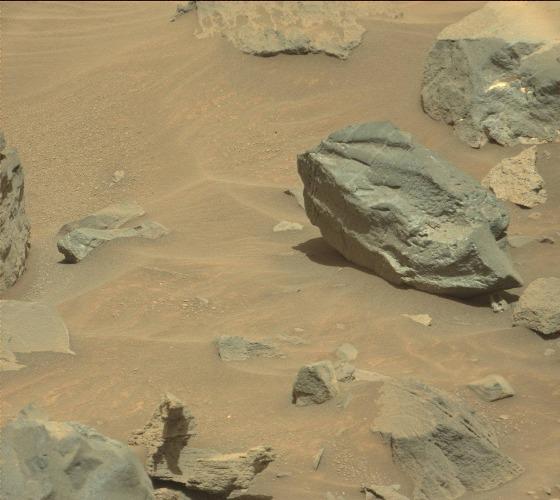
Terrain classes present: Bedrock, Gravel / Sand / Soil, Rock, Shadow